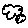
Label: cloud